Interaction volume radius: 10 \u00c5
Interaction volume height: 10 \u00c5
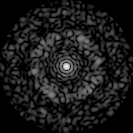
Disorder parameter: 0.8413